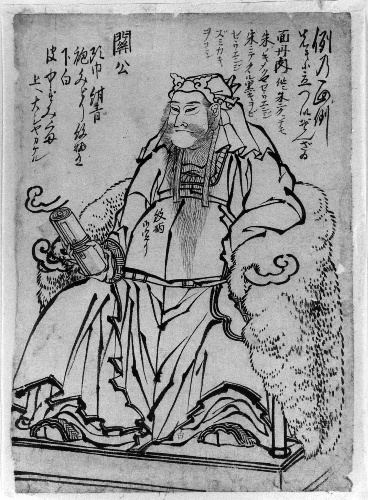
Artist: Katsushika Hokusai
Artist bio: Japanese, Tokyo (Edo) 1760–1849 Tokyo (Edo)
Date: 18th–19th century
Object type: Drawing
Classification: Paintings
Medium: Ink on paper
Culture: Japan
Period: Edo period (1615–1868)
Dimensions: 10 7/8 x 7 9/16 in. (27.6 x 19.2 cm)
Department: Asian Art
Credit line: Gift of Annette Young, in memory of her brother, Innis Young, 1956
Accession year: 1956
Repository: Metropolitan Museum of Art, New York, NY
Tags: Men